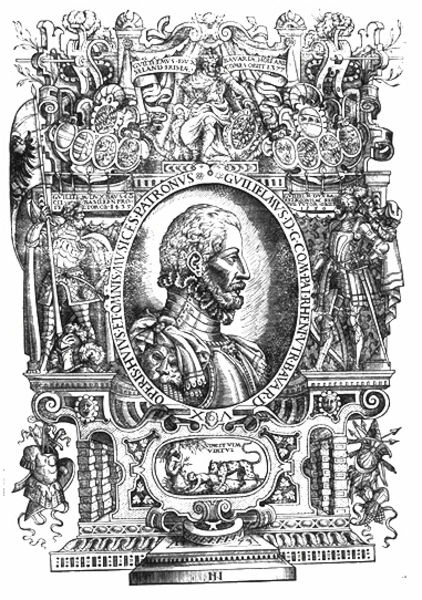
Titel: Bildnis des Herzogs Wilhelm V. von Bayern
Künstler: Monogrammist NI
Institution: (Seriendruck)
Schlagwörter: dunkel, kopf, mann, schatten, weiß, menschen, blumen, frisur, grau, haar, hell, licht, mund, nase, ohr, profil, schwarz, stirn, szene, blick, tiere, ornament, alt, bart, architektur, augen, barock, gesicht, kragen, mensch, rahmen, sockel, vollbart, bild, bildnis, hals, halskrause, herr, portrait, porträt, signatur, zweige, auge, haare, adel, blatt, pflanzen, brustbild, kinn, lippen, locken, oval, rund, ranken, holzschnitt, schrift, fahnen, fahne, grafik, graphik, empore, rand, figuren, könig, lanze, soldaten, tafel, detail, ernst, inschrift, brauen, büste, verzierung, wange, nische, schild, medaillon, druck, schwarz-weiß, schraffur, radierung, stich, schilder, schwert, schwerter, text, soldat, waffe, helm, herrscher, krause, ritter, rüstung, ornamental, wappen, schnörkel, harnisch, skulpturen, voluten, grab, krieger, ritterrüstung, löwe, speer, medaille, zier, gedenken, vegetabil, emblem, kupferstich, posierend, pfeil, pfeile, leopard, würde, erklärung, ehrung, wilhelm, andenken, latein, lateinisch, umschrift, schriftband, vignette, seriendruck, schriftbänder, kleinteilig, haaare, kaltnadelradierung, silhoutte, glorifizierung, diegetischer rahmen, patronus